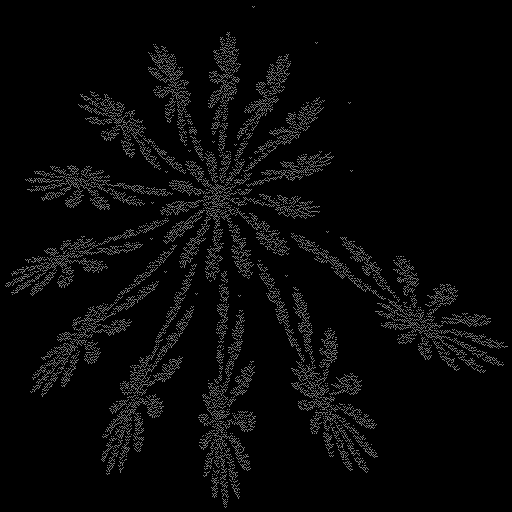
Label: swirl